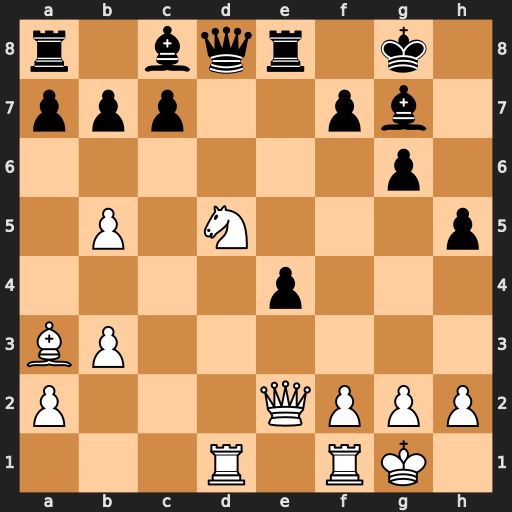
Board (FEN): r1bqr1k1/ppp2pb1/6p1/1P1N3p/4p3/BP6/P3QPPP/3R1RK1
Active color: w
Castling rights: -
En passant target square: -
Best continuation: Ne7+ Qxe7 Bxe7